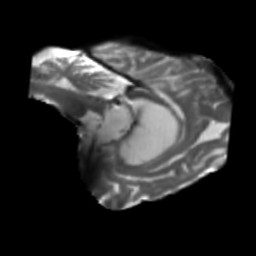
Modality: T2w
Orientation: sagittal
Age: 71
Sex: female
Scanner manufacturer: siemens
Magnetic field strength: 3 T
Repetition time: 5.25 s
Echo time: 0.08 s